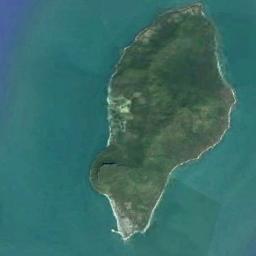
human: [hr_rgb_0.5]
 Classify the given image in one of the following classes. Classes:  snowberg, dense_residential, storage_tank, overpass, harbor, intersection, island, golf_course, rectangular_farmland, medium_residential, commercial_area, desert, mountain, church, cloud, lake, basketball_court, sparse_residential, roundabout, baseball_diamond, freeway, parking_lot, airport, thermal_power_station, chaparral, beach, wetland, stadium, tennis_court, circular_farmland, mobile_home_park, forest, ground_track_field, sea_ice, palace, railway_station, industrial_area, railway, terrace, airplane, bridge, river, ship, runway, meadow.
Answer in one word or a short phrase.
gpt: island